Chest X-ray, AP view. Patient: 56 years old, sex M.
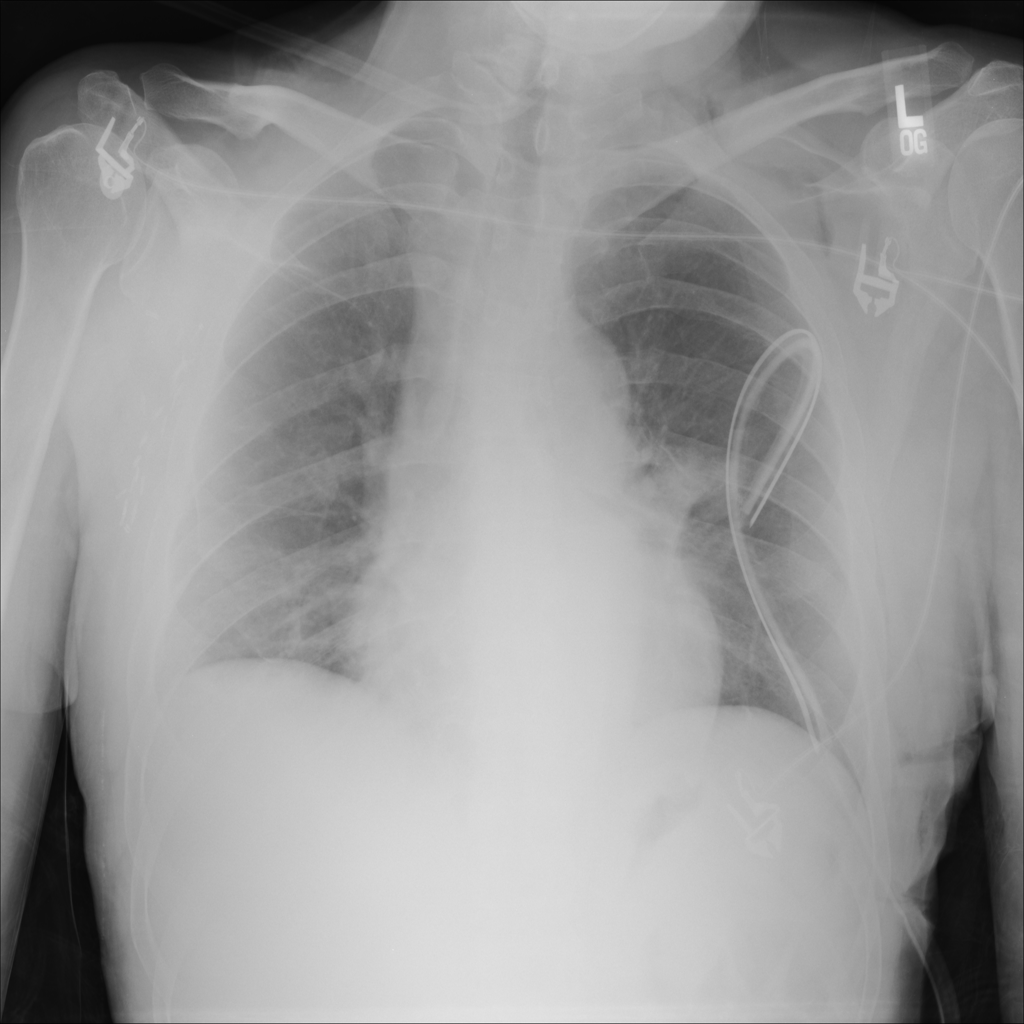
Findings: Atelectasis, Mass